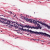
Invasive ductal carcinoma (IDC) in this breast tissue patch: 0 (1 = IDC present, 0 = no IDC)